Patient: sex F, age 28
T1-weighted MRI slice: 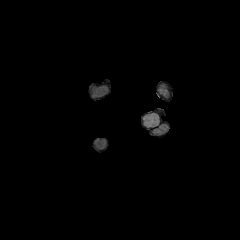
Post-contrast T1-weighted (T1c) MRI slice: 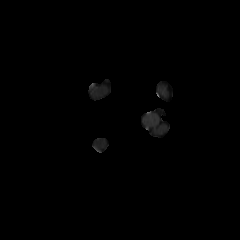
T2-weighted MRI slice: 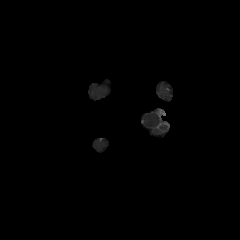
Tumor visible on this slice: no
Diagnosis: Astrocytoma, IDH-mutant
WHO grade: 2